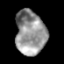
Tissue: prostate
Cell type: T cells
Senescence score: 0.2587
Nuclear area (px): 1311
Mean DAPI intensity: 147.163